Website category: sports
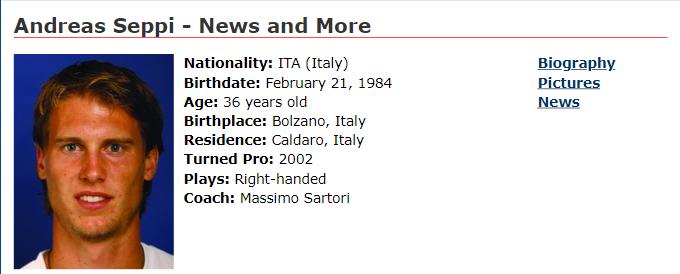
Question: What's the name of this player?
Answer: Andreas Seppi

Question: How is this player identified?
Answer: Andreas Seppi

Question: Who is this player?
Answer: Andreas Seppi

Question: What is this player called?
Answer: Andreas Seppi

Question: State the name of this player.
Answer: Andreas Seppi

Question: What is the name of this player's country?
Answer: ITA

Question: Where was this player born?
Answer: ITA

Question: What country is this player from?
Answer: ITA

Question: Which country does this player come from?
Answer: ITA

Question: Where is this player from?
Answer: ITA

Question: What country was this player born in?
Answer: ITA

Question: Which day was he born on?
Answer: February 21, 1984

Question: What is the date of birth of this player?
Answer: February 21, 1984

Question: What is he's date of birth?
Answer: February 21, 1984

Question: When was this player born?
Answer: February 21, 1984

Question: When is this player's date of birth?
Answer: February 21, 1984

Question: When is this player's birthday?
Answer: February 21, 1984

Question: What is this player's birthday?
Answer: February 21, 1984

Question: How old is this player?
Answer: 36 years old

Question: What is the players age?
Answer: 36 years old

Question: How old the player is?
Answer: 36 years old

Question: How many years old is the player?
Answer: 36 years old

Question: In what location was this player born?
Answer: Bolzano, Italy

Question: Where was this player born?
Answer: Bolzano, Italy

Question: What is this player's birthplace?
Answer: Bolzano, Italy

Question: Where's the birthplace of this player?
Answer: Bolzano, Italy

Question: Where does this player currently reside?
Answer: Caldaro, Italy

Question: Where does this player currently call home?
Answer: Caldaro, Italy

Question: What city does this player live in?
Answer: Caldaro, Italy

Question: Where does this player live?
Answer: Caldaro, Italy

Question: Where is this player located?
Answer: Caldaro, Italy

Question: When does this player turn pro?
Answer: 2002

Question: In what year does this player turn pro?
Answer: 2002

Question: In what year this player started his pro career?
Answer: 2002

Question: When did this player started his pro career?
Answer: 2002

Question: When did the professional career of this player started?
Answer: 2002

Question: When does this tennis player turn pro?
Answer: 2002

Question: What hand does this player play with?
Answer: Right-handed

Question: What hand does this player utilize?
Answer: Right-handed

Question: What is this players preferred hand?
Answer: Right-handed

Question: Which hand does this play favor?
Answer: Right-handed

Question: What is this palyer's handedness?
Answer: Right-handed

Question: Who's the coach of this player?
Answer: Massimo Sartori

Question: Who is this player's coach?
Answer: Massimo Sartori

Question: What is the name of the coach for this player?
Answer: Massimo Sartori

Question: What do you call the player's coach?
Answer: Massimo Sartori